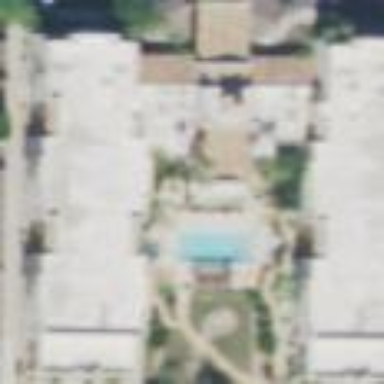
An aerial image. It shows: Hotel building.